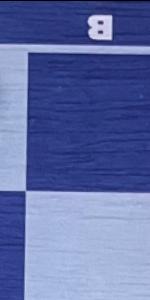
Label: Empty